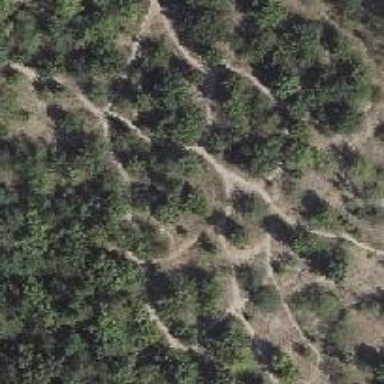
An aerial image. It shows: Dirt path.